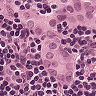
Metastatic tissue present: yes